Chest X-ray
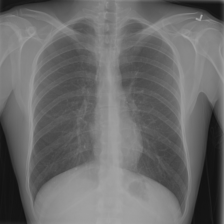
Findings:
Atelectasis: negative
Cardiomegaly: negative
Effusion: negative
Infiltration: negative
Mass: negative
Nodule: negative
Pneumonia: negative
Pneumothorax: negative
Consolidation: negative
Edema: negative
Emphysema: negative
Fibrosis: negative
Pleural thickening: negative
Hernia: negative